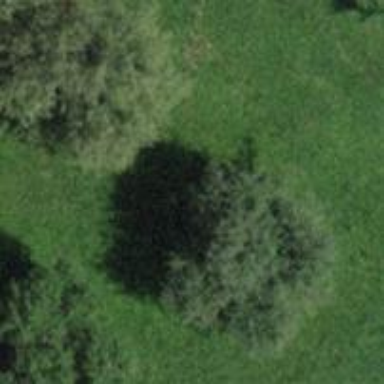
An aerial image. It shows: Agricultural area with broadleaved trees.